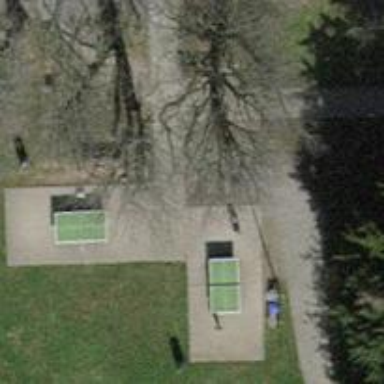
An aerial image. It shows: Fitness station in leisure land.